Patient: sex F, age 77
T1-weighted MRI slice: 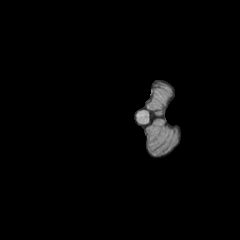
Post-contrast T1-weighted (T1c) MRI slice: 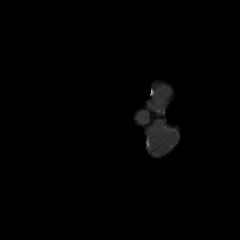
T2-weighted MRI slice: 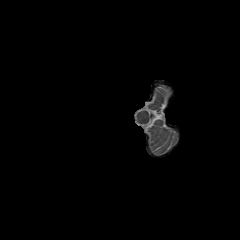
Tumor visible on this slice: no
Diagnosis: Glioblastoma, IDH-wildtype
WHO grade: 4